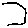
Label: hexagon